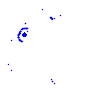
Particle: electron